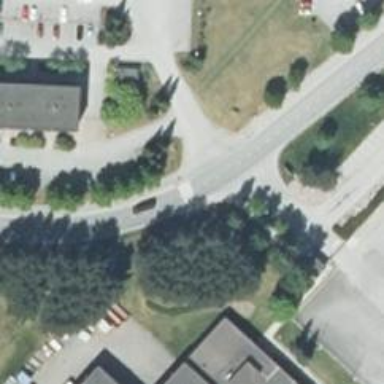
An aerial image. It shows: Uncontrolled crossing on the road.